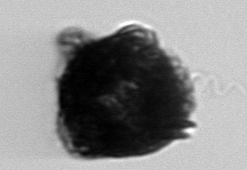
Label: Gonyaulax